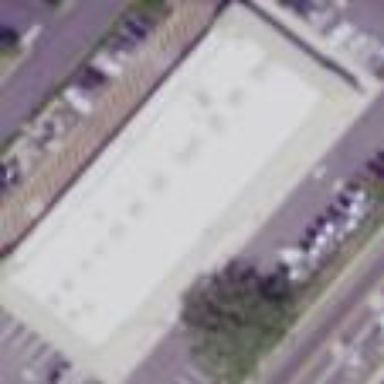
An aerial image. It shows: Retail building.